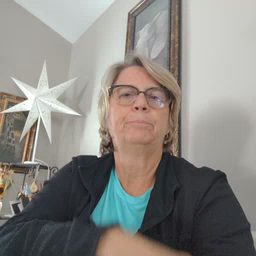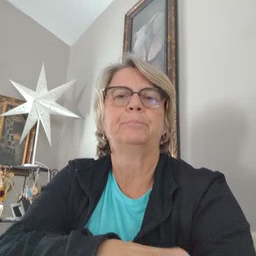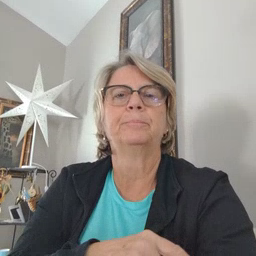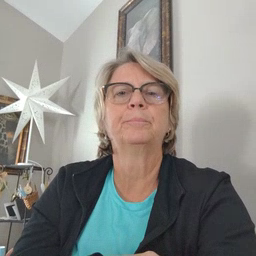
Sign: arm